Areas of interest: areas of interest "Li'an Driving School"
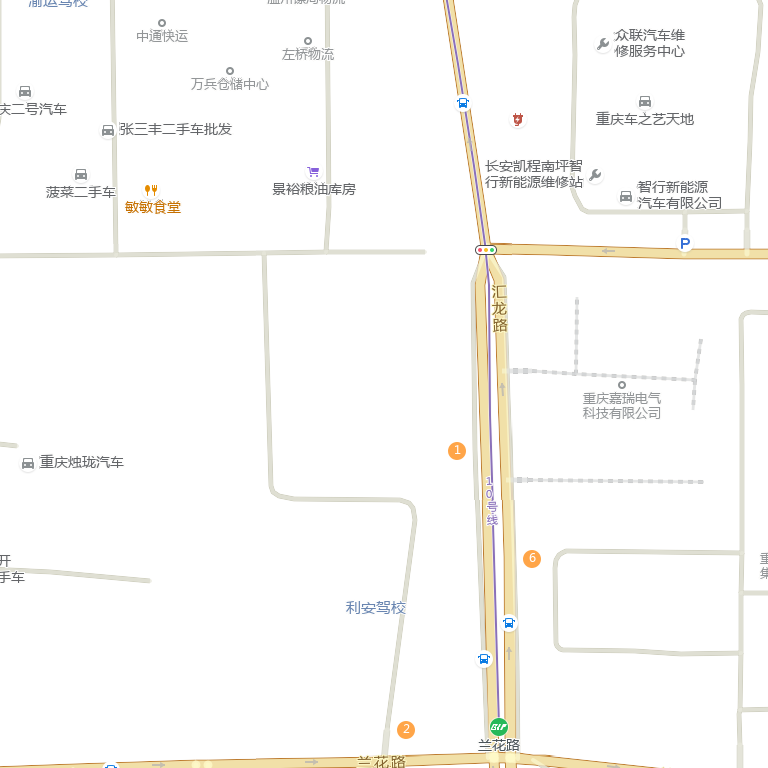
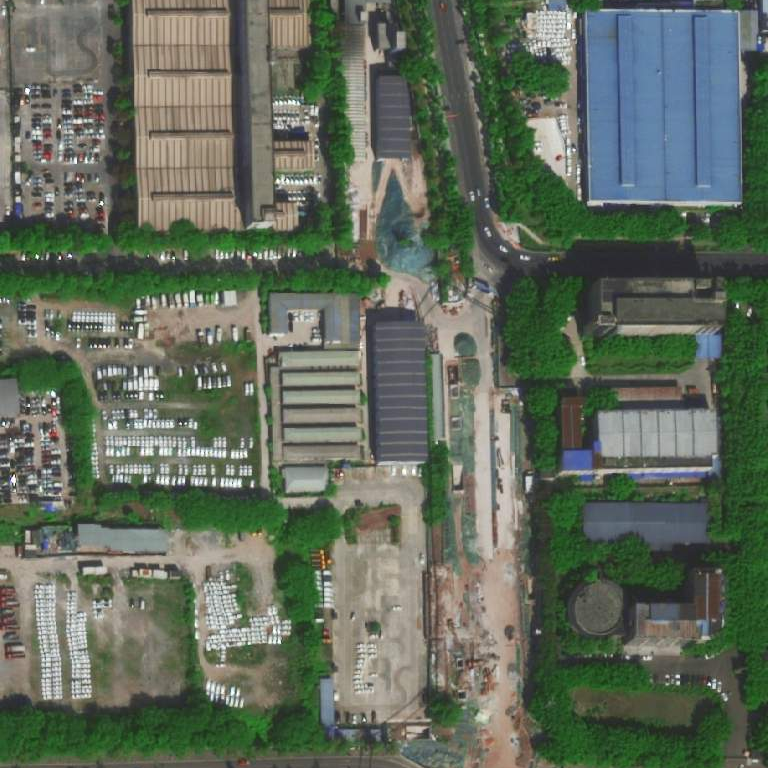